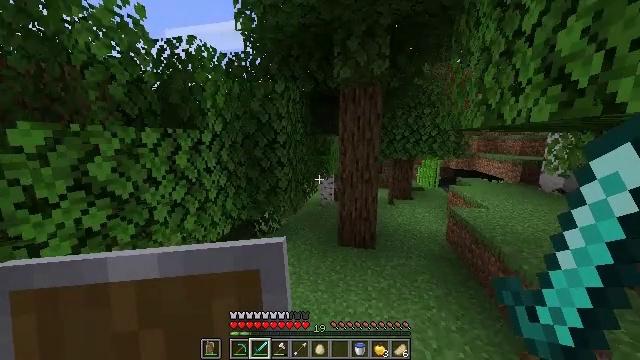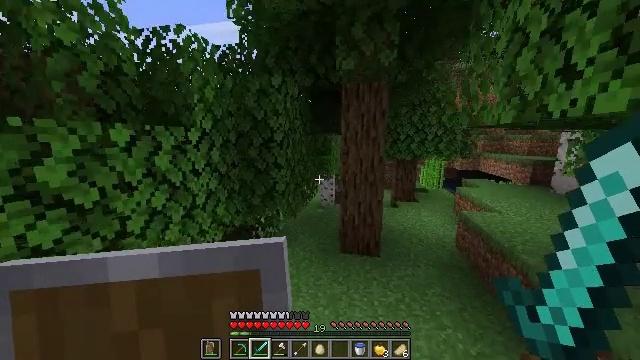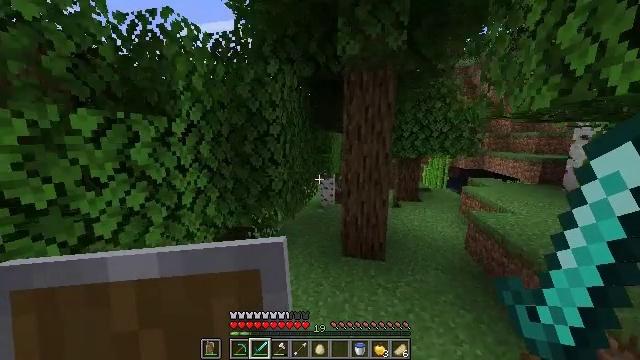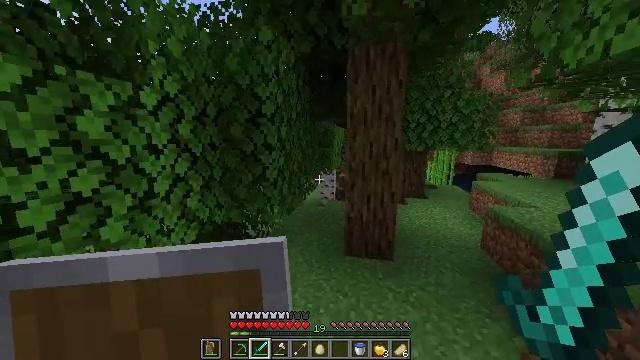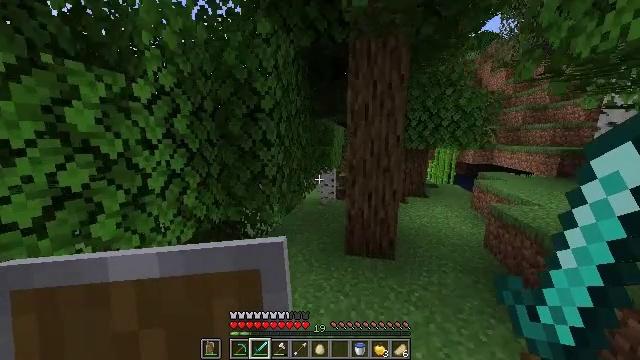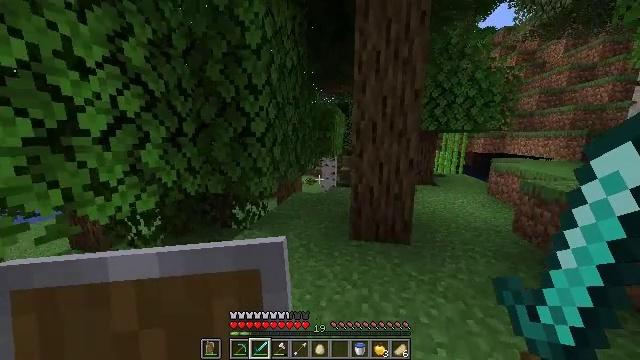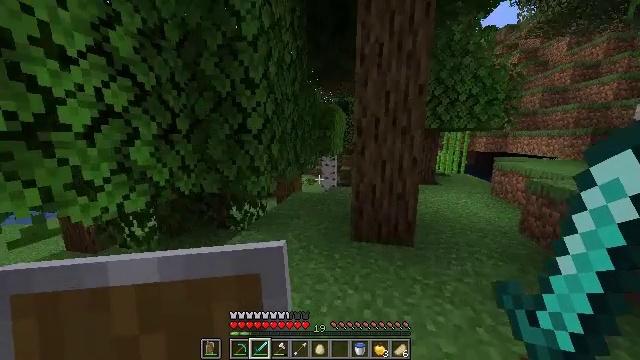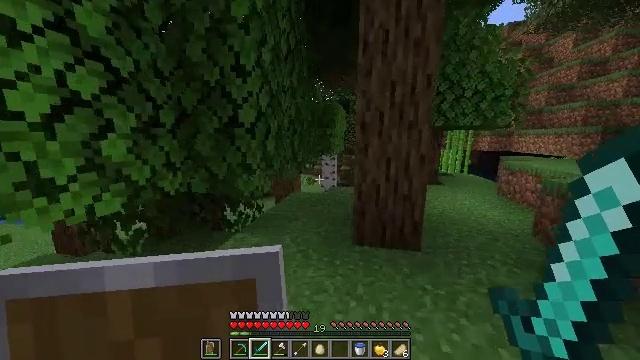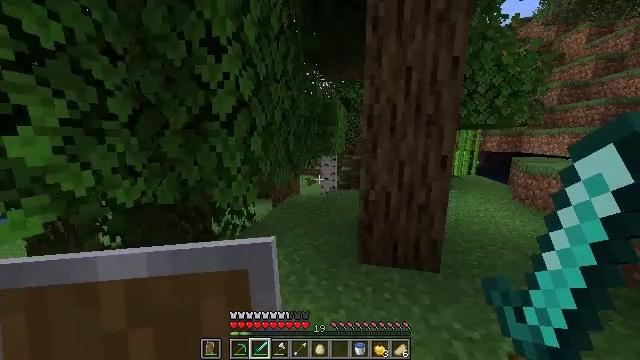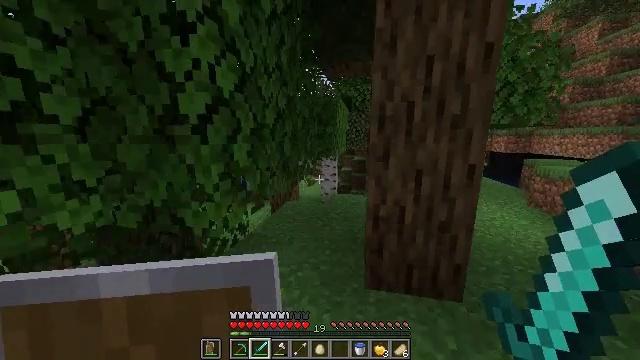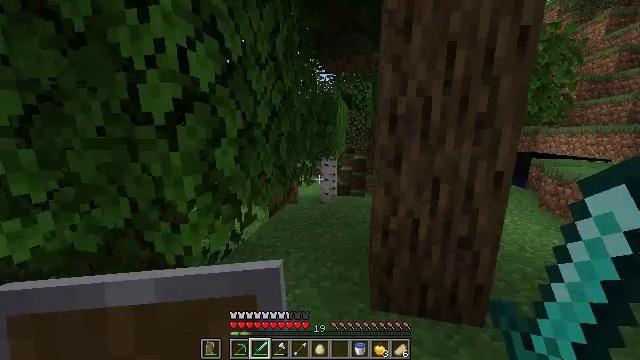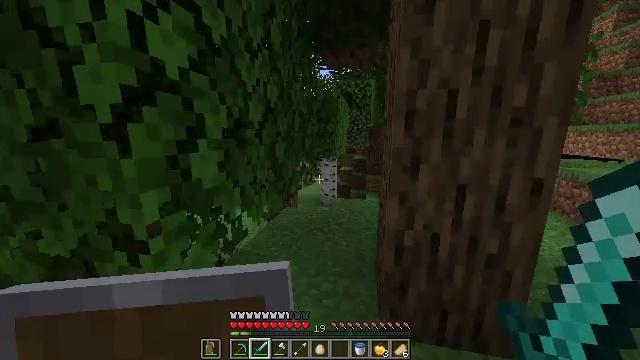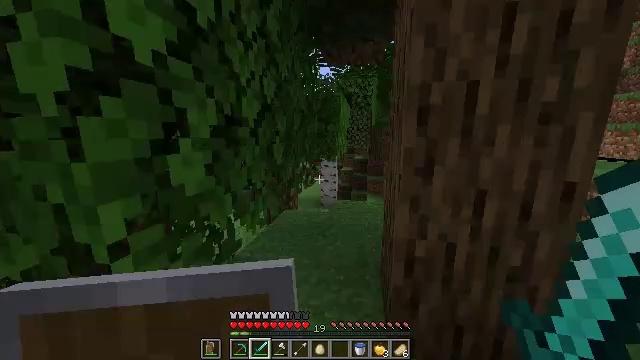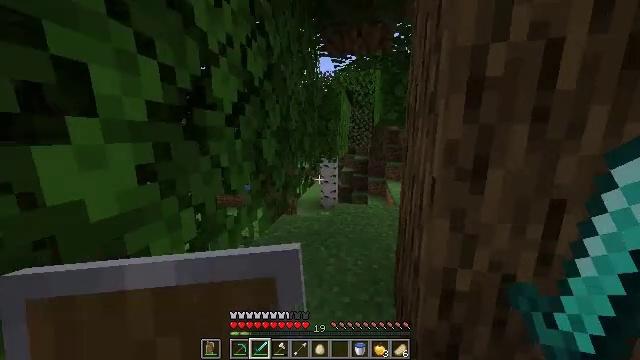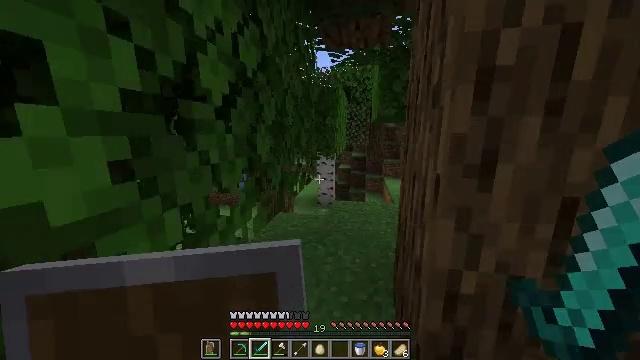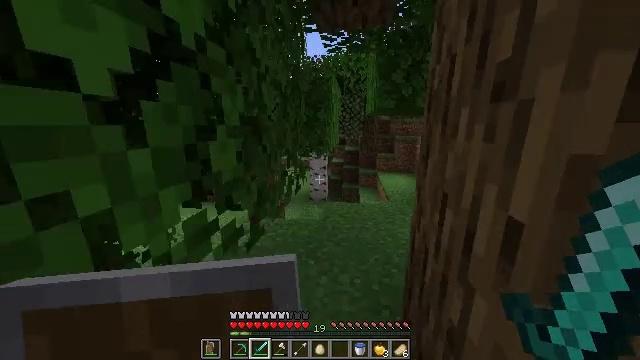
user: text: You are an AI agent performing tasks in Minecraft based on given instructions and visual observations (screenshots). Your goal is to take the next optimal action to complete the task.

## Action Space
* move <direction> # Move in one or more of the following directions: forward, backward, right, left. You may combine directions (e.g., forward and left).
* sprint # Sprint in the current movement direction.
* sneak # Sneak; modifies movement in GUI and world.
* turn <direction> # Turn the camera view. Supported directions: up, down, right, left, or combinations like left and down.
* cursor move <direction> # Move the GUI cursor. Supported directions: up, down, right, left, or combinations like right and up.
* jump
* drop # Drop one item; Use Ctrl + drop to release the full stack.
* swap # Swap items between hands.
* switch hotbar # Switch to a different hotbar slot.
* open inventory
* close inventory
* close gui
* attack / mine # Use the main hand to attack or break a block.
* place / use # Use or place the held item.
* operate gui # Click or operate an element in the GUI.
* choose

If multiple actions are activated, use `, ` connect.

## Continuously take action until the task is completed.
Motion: motion action
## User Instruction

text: Trim the tree by mining oak leaves.
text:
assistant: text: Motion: move forward, sprint
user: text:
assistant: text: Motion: move forward, sprint
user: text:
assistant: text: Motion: move forward, sprint
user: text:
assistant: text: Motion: move forward, sprint
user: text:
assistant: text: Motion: move forward, sprint
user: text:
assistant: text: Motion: move forward, sprint
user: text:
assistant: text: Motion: move forward, sprint
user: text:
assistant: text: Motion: move forward, sprint
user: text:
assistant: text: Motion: move forward, sprint
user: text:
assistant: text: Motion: move forward, sprint
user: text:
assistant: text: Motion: move forward, sprint
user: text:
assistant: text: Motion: move forward, sprint
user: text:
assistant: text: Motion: move forward, sprint
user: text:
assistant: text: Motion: move forward, sprint
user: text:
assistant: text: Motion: move forward, sprint, turn right and down
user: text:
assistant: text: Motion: move forward, sprint, turn right and down
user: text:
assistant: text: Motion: move forward, sprint, turn right and down
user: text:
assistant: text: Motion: move forward, sprint, turn right
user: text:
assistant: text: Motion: move forward, sprint
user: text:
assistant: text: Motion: move forward, sprint
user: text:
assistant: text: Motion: move forward, sprint
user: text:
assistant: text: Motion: move forward, sprint
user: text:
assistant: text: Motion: move forward, sprint
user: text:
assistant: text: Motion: move forward, sprint
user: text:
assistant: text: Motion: move forward, sprint
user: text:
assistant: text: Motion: move forward, sprint
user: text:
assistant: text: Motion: move forward, sprint
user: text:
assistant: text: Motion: move forward, sprint
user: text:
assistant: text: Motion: move forward, sprint, turn right
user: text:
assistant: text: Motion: move forward, sprint, turn right